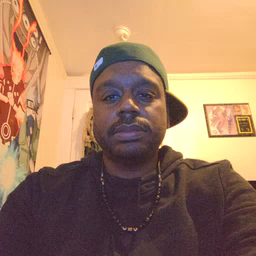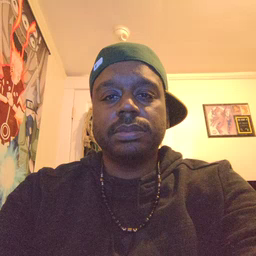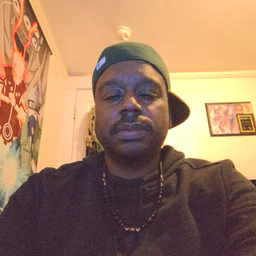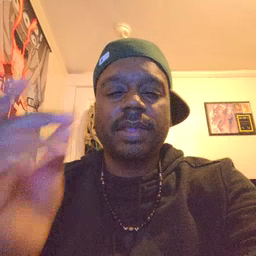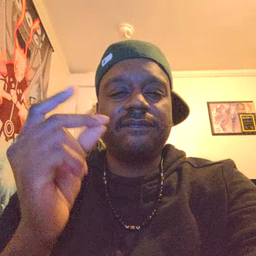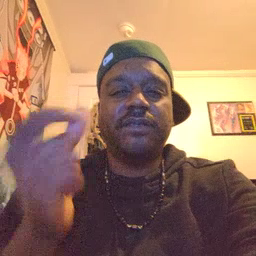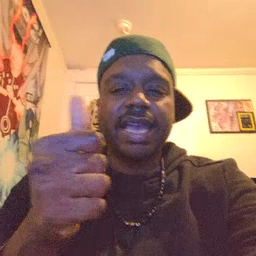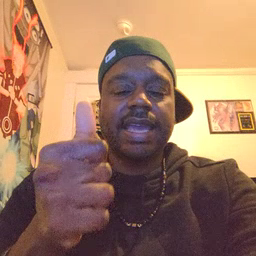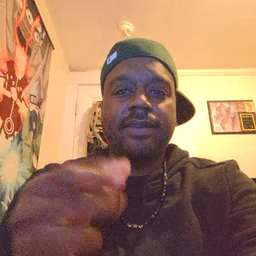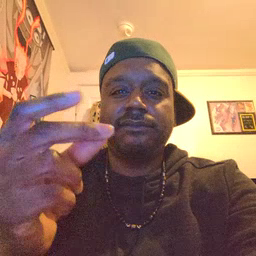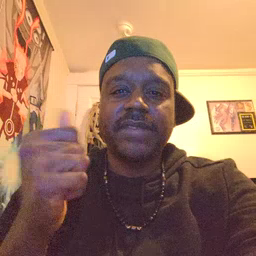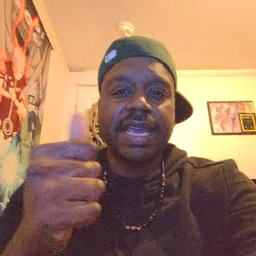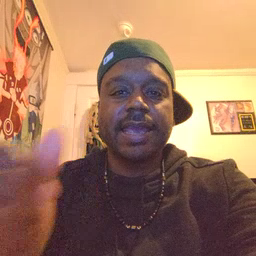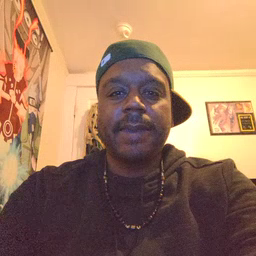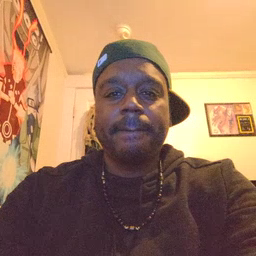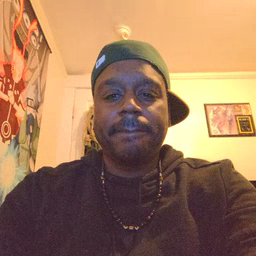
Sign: fast